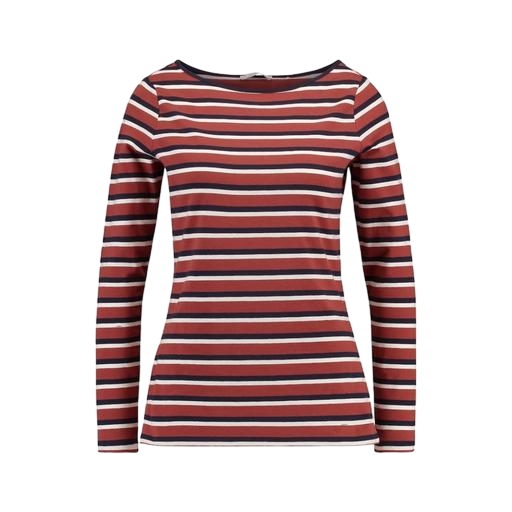
red women's striped long-sleeve t-shirt, red hannah long sleeve sailor tee, red striped jersey tee, white background